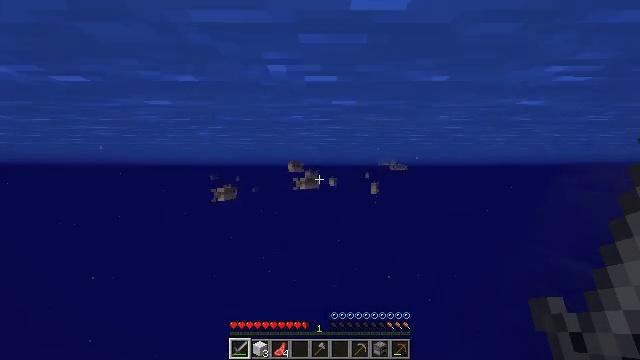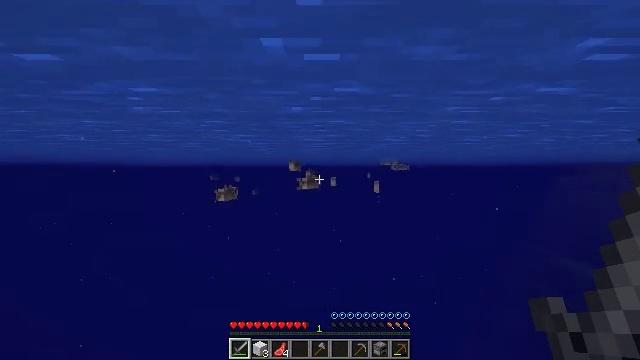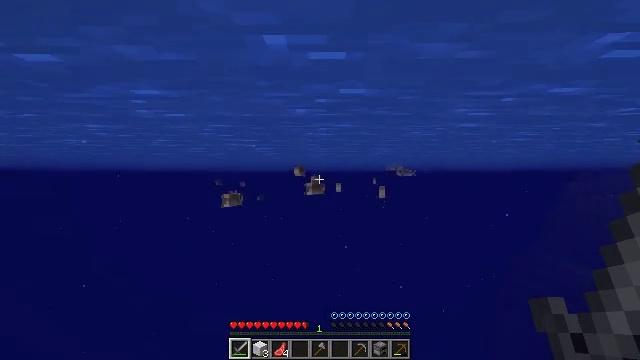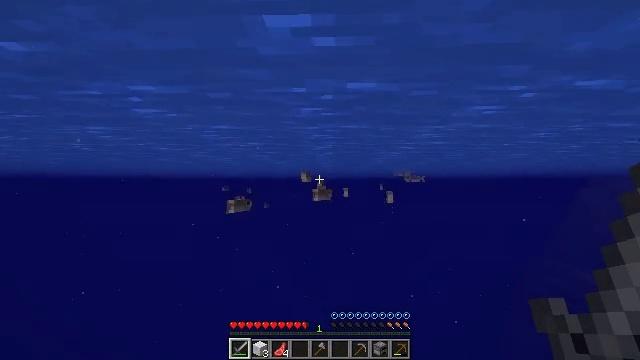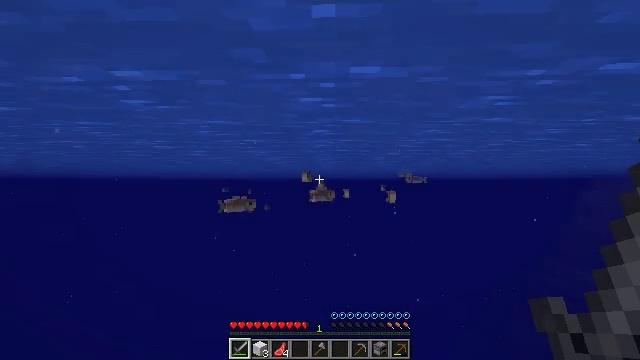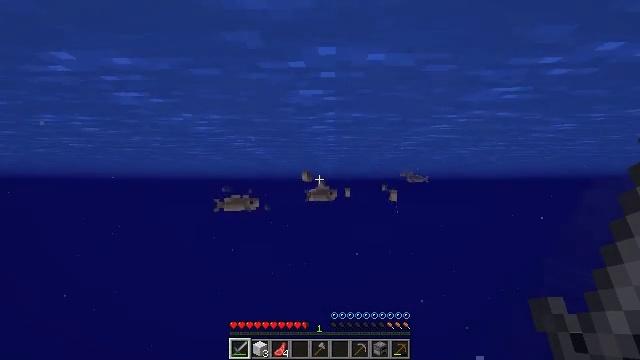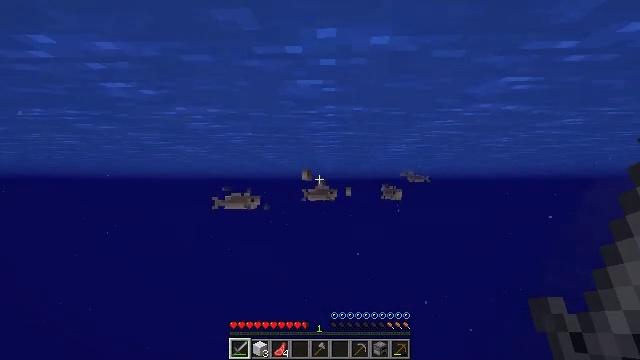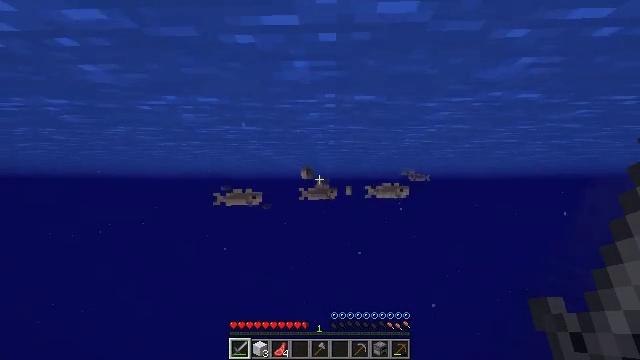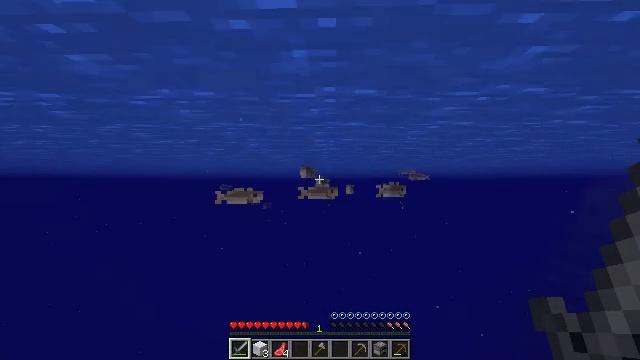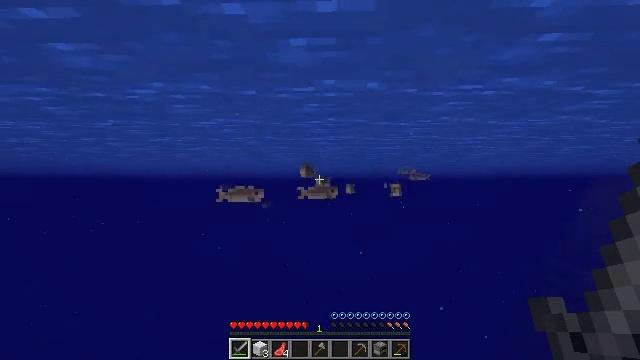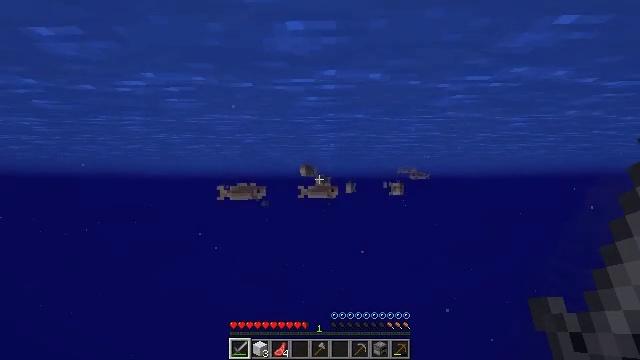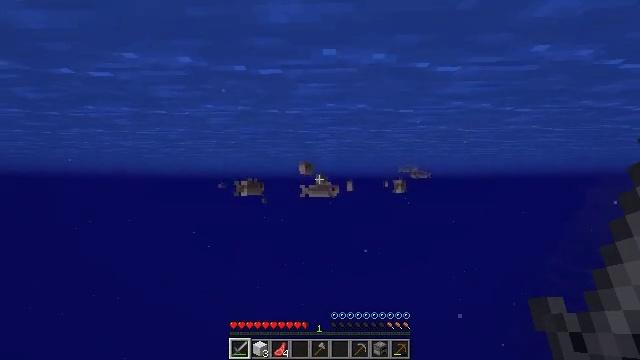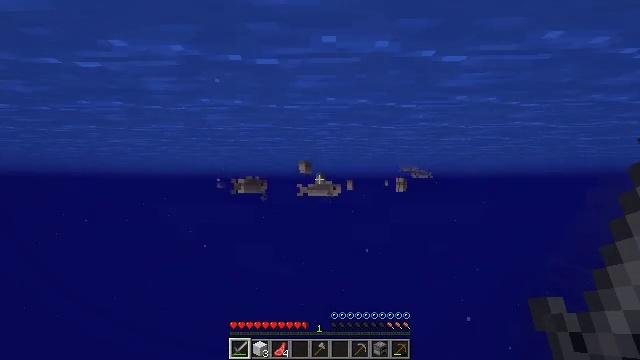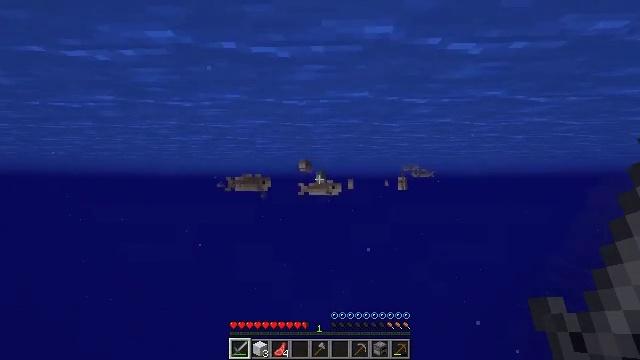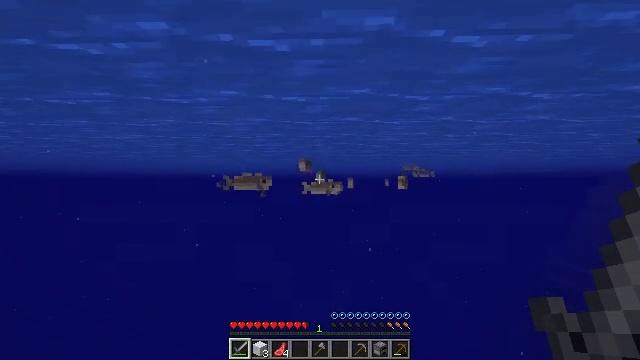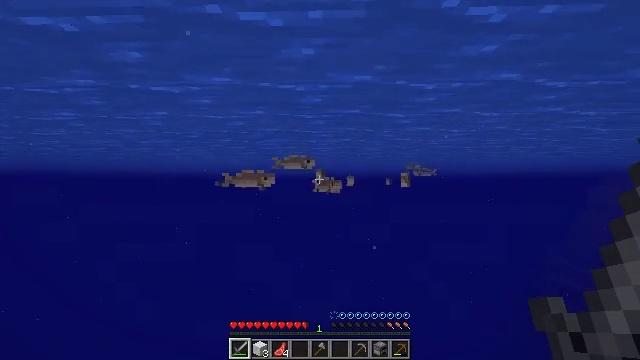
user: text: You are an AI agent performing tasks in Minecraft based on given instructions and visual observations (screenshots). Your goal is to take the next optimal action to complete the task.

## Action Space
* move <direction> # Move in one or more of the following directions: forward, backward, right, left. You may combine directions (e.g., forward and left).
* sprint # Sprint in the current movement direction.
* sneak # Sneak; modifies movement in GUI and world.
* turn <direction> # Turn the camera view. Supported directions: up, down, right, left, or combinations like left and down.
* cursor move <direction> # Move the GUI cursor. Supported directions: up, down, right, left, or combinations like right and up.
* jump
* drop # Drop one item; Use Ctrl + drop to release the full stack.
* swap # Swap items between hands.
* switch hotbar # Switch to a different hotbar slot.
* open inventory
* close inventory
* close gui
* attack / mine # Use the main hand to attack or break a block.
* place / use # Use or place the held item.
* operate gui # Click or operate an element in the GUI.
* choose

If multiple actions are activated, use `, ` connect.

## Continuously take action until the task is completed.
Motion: motion action
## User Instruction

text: Kill the cod.
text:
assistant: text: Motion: move forward
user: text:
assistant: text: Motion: move forward, turn up
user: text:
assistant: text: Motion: move forward, turn left and up
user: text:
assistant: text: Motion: move forward
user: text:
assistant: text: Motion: move forward
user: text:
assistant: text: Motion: move forward
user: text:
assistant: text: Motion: move forward
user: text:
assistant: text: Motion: move forward
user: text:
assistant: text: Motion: move forward
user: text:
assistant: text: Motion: move forward
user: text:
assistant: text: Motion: move forward
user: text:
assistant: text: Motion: move forward
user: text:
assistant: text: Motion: move forward
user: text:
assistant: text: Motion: move forward
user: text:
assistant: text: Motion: move forward
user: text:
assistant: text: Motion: move forward
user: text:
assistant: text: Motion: move forward
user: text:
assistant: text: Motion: move forward
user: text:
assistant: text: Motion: move forward
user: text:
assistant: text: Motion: move forward
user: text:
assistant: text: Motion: move forward
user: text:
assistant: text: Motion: move forward
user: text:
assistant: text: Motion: move forward
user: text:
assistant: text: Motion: move forward
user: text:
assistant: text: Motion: move forward
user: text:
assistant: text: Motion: move forward
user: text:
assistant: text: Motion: move forward
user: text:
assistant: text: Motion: move forward
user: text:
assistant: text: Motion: move forward
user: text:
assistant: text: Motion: move forward